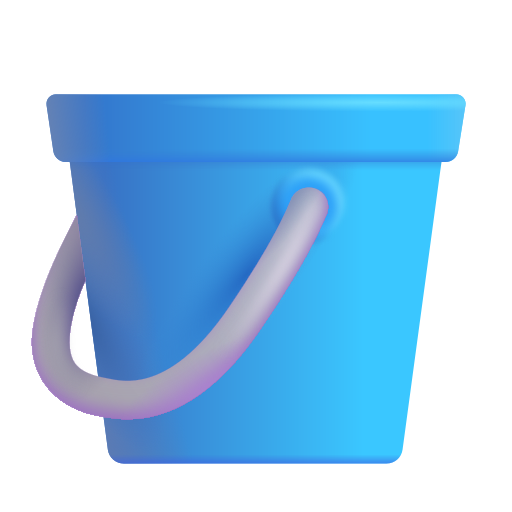
bucket color